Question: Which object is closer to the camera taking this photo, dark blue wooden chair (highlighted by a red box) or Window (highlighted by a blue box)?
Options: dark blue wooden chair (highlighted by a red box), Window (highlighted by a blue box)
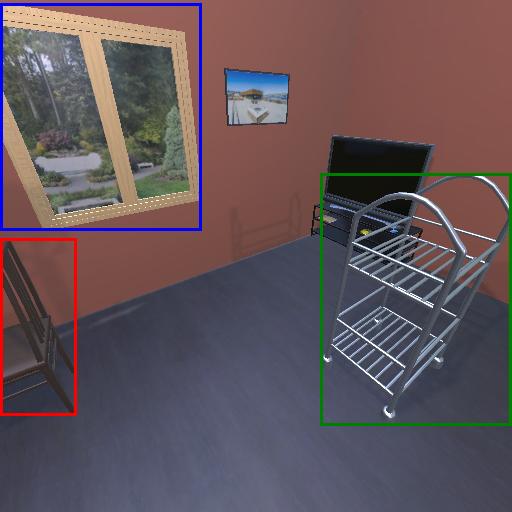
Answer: dark blue wooden chair (highlighted by a red box)